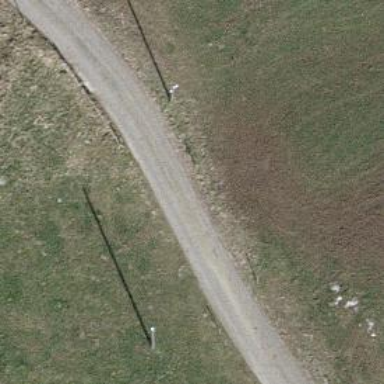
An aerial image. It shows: Paved service road with grade1 tracktype.